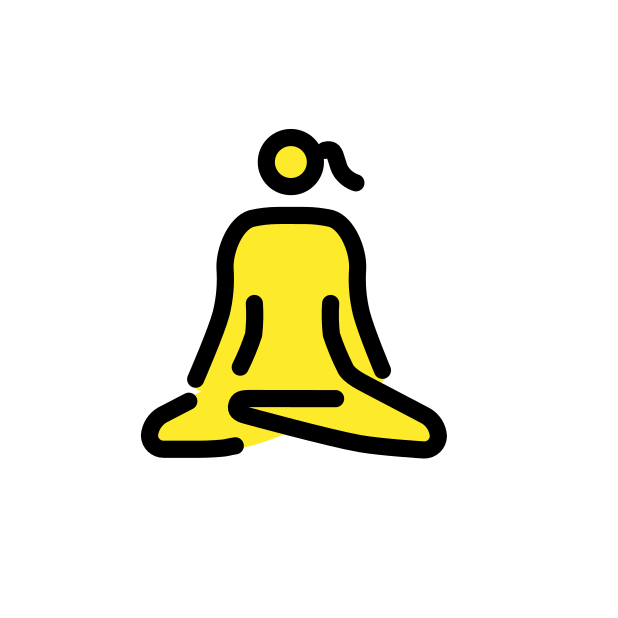
woman in lotus position